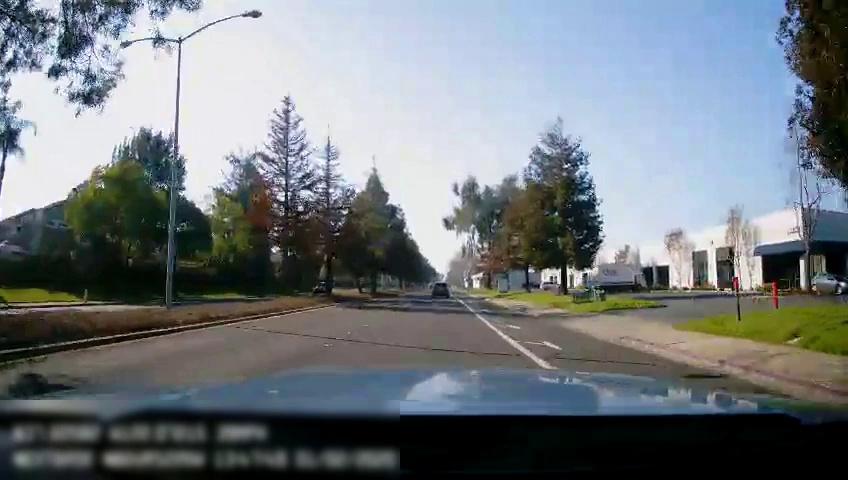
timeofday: Day
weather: Sunny
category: Drivable Space
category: Drivable Space
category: Vehicles | SUV
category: Vehicles | Car
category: Vehicles | SUV
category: Lanes | Current Lane